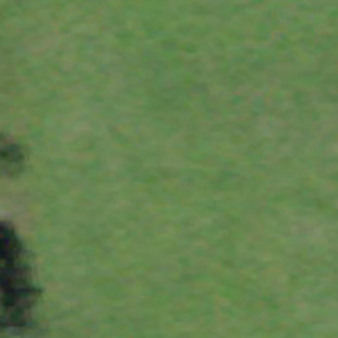
Label: other